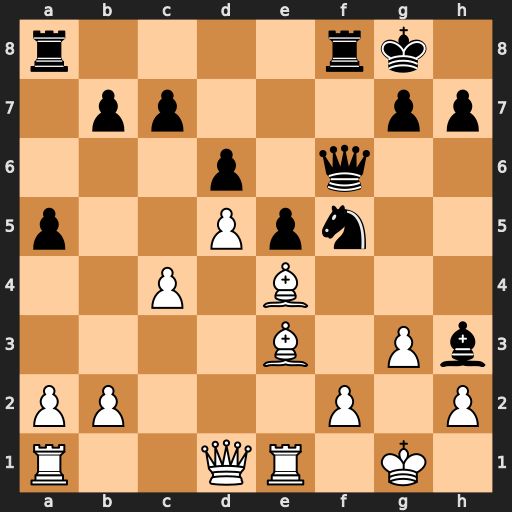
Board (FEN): r4rk1/1pp3pp/3p1q2/p2Ppn2/2P1B3/4B1Pb/PP3P1P/R2QR1K1
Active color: w
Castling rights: -
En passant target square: -
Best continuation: Qh5 g6 Qxh3